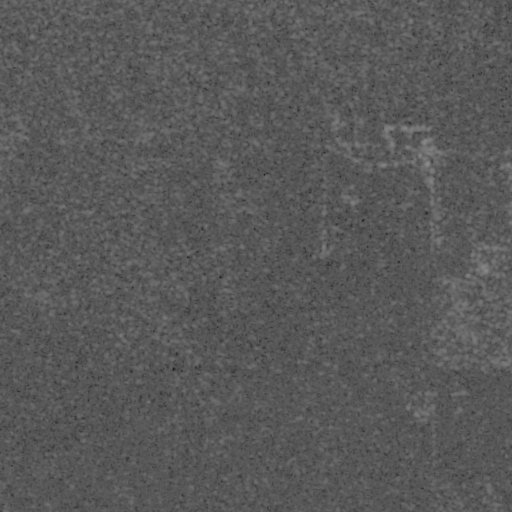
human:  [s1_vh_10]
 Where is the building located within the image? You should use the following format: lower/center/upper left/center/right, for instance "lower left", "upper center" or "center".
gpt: The building is located in the right of the image.
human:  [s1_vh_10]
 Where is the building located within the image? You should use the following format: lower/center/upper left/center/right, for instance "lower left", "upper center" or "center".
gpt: The building is located in the right of the image.
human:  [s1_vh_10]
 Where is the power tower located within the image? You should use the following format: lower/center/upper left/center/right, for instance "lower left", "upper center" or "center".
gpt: There is no power tower in the image.

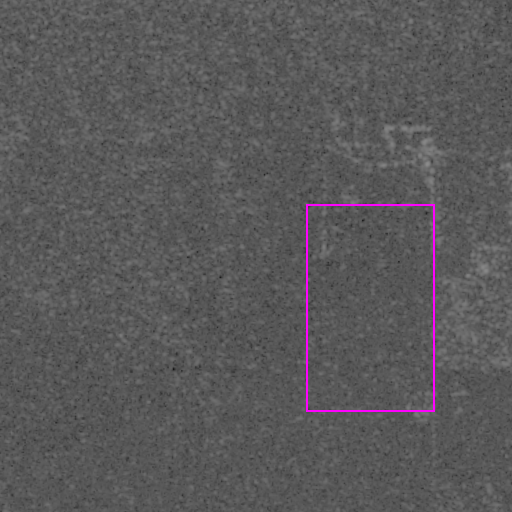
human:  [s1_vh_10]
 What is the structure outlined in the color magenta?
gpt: The structure outlined in magenta is a crop field.
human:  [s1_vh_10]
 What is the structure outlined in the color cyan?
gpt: There is no cyan outline.